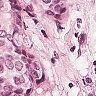
Metastatic tissue present: yes